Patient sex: M
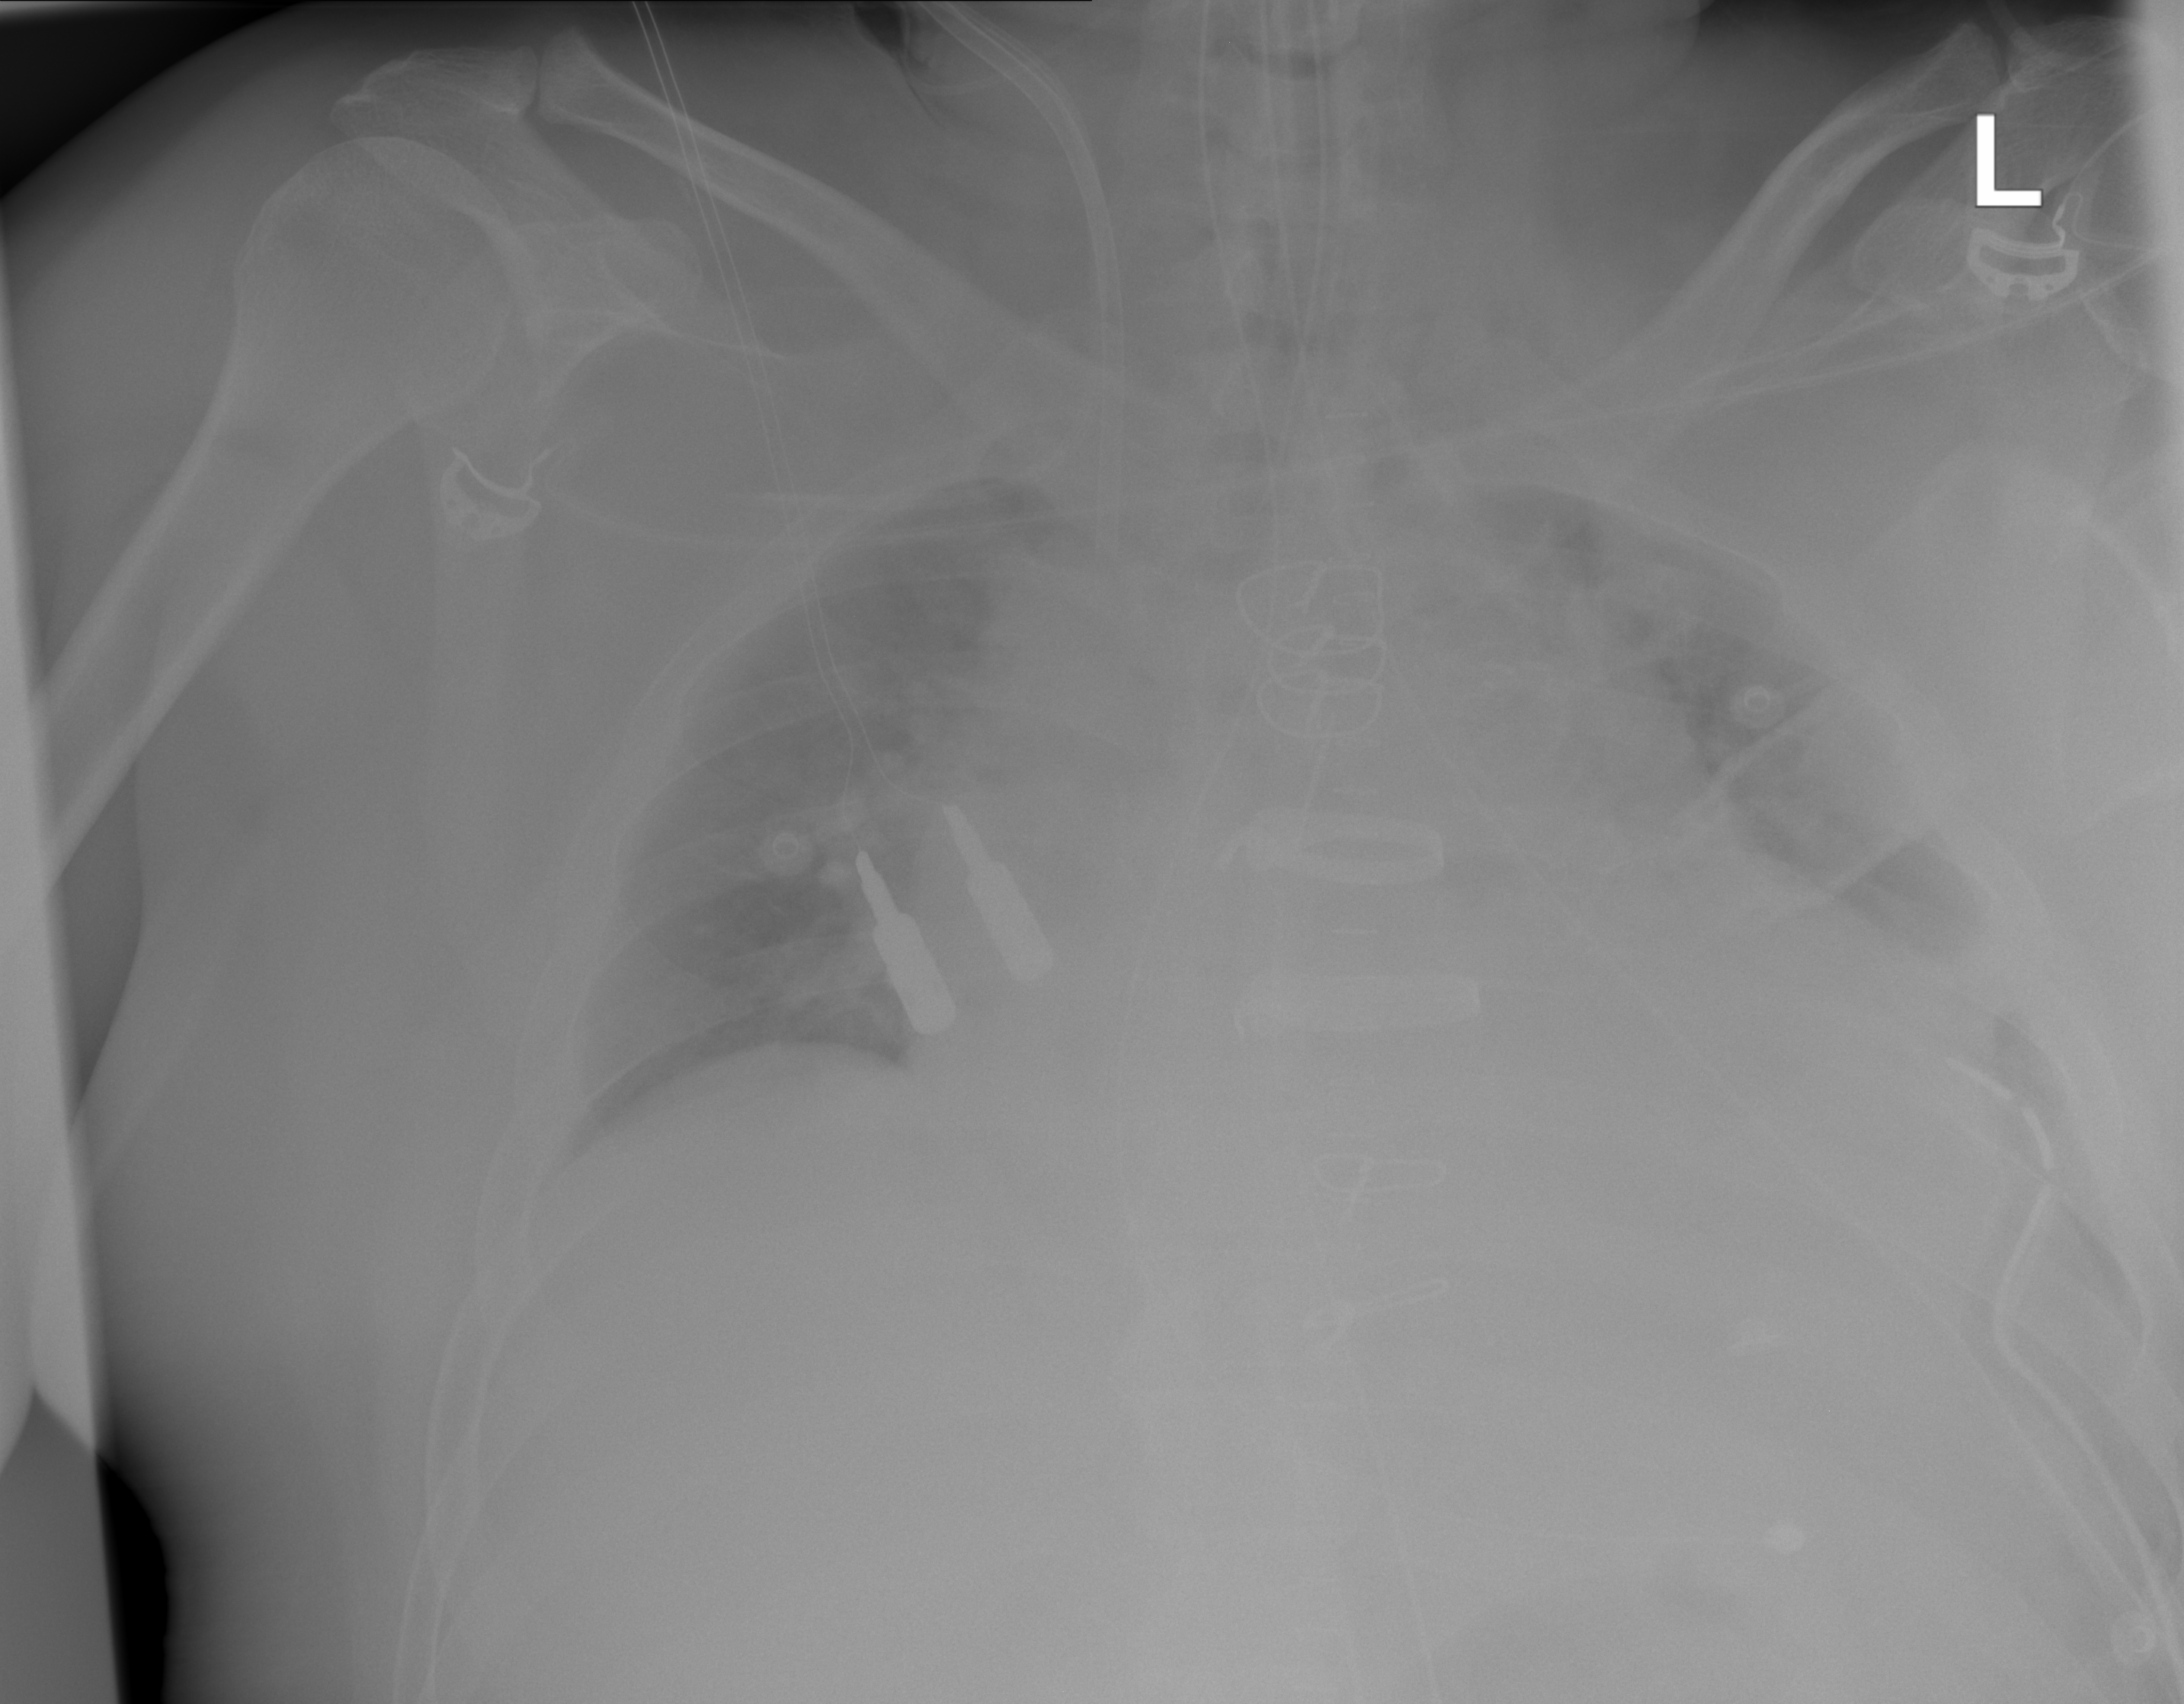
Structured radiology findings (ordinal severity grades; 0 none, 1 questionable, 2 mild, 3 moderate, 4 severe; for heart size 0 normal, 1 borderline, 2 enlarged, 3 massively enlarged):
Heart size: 3
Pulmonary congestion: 3
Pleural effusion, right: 0
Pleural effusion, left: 2
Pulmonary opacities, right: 0
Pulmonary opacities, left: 0
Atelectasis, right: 2
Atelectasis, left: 2